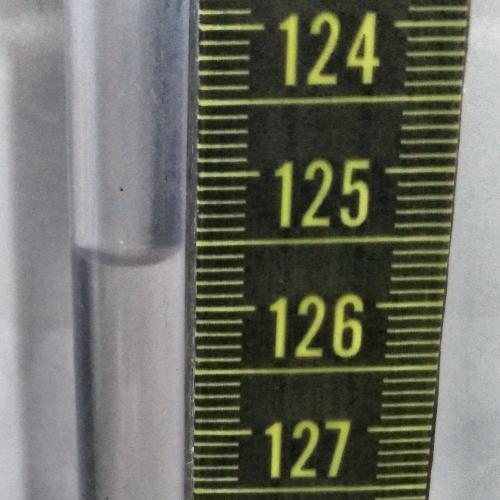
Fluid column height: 125.6 cm